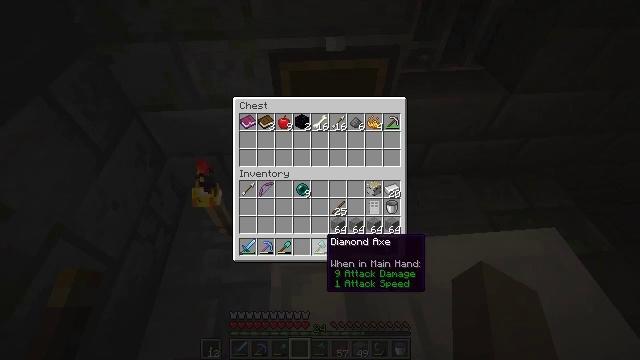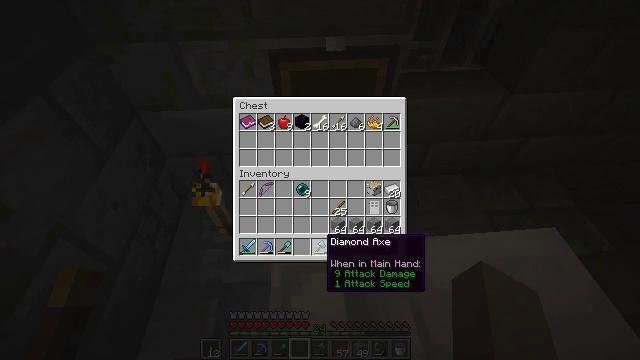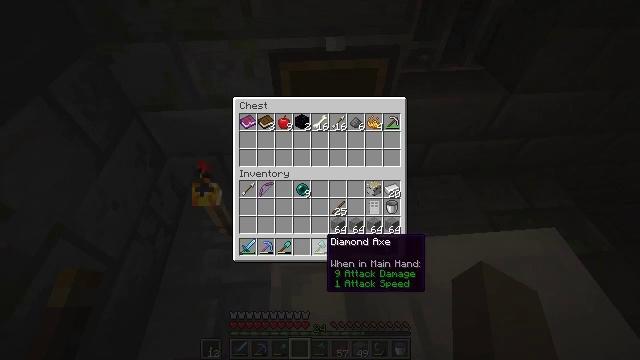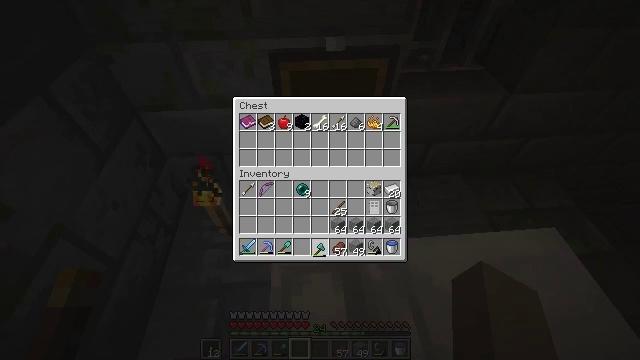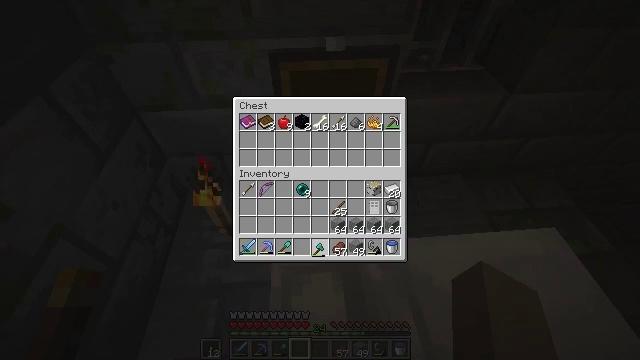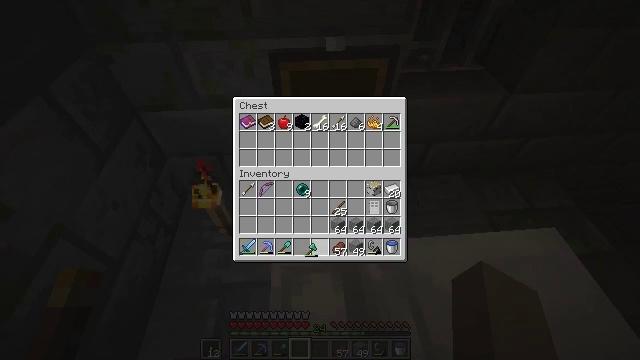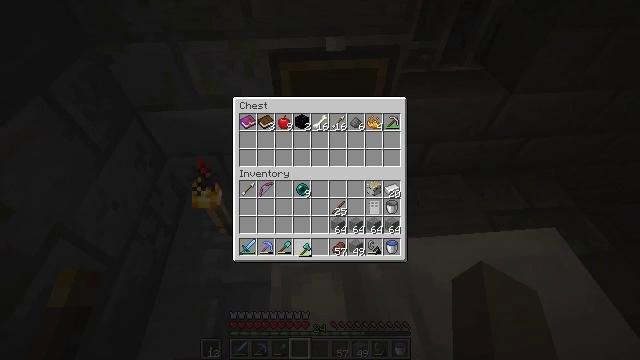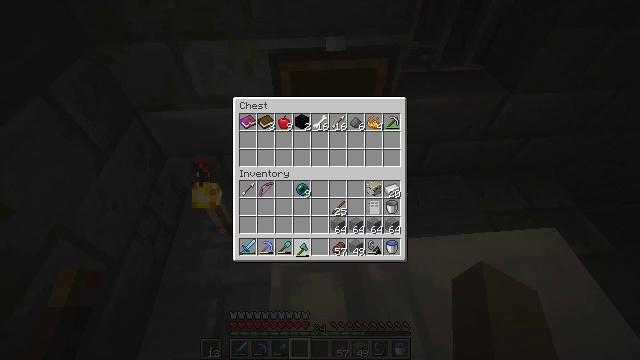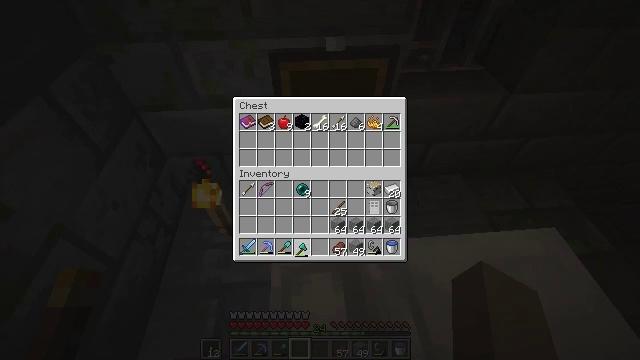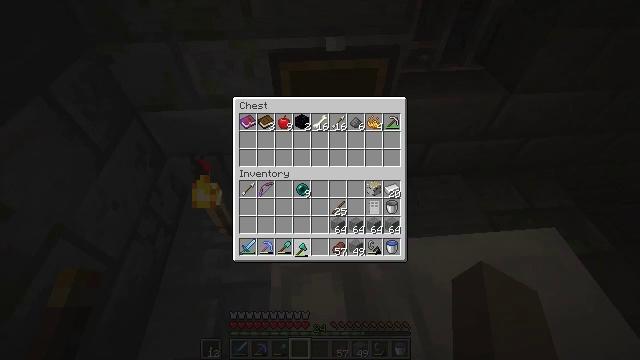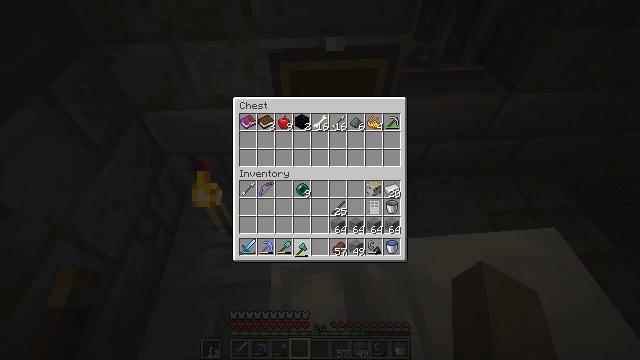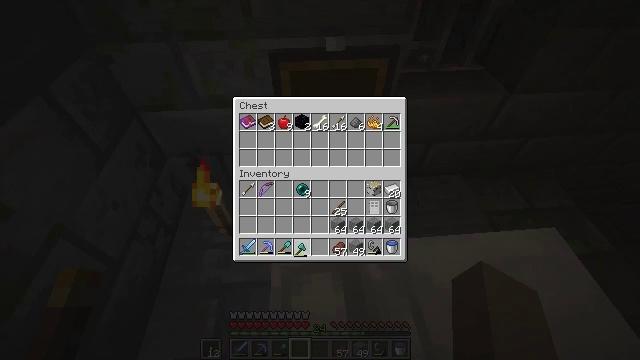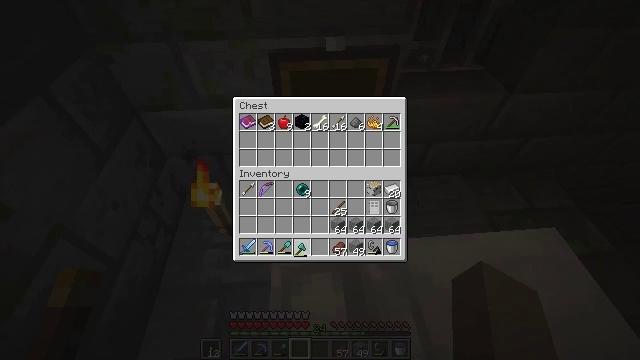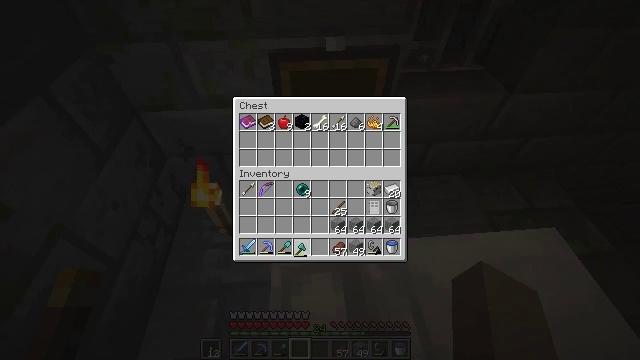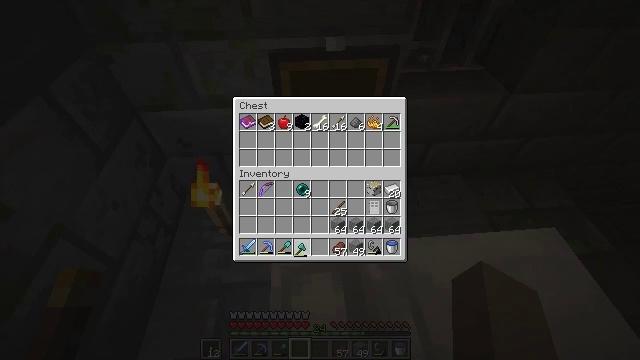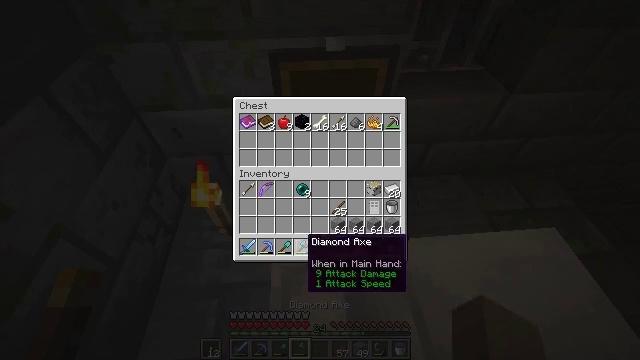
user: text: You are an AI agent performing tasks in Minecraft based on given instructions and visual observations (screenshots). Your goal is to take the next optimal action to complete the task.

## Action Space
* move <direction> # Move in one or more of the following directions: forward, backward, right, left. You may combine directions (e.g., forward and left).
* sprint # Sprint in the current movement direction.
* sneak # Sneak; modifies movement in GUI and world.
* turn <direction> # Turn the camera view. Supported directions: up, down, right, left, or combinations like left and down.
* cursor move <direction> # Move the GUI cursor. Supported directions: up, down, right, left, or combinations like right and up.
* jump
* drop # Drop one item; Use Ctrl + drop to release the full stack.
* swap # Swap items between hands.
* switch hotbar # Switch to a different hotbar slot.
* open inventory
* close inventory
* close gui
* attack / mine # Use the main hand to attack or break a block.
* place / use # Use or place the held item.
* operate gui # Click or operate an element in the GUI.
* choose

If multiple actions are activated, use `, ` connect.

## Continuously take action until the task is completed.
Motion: motion action
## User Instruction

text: Remove an iron door from the inventory.
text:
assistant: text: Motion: no_op
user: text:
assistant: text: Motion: no_op
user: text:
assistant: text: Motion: attack / mine
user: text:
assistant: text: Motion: attack / mine
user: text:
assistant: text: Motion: turn left
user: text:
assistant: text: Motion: no_op
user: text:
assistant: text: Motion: no_op
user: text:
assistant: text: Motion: no_op
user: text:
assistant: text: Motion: no_op
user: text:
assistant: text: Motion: no_op
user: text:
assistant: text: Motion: no_op
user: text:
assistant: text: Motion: attack / mine
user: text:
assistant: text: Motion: attack / mine
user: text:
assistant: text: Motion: attack / mine
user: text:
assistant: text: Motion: no_op
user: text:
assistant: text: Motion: no_op
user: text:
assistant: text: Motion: no_op
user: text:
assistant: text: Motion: no_op
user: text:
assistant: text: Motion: no_op
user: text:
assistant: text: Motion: no_op
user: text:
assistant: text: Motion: turn right
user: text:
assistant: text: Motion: no_op
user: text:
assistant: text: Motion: turn right
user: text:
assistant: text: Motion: turn right and down
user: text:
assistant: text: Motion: turn right
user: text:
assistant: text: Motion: no_op
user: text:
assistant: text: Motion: no_op
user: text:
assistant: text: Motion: turn left and up
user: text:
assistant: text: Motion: no_op
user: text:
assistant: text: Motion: no_op